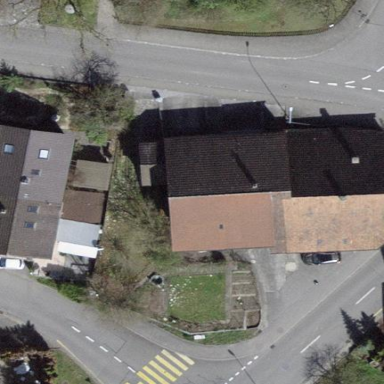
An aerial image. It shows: Building with tiled roof.